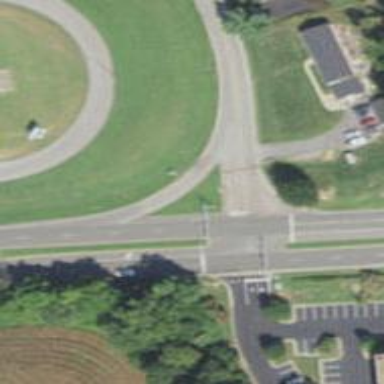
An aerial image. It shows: Asphalt road with primary link designation.